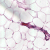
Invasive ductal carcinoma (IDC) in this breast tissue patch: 0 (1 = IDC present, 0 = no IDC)